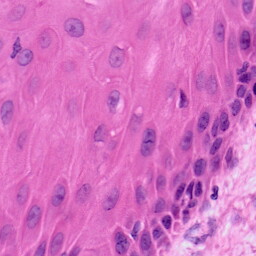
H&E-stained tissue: Skin